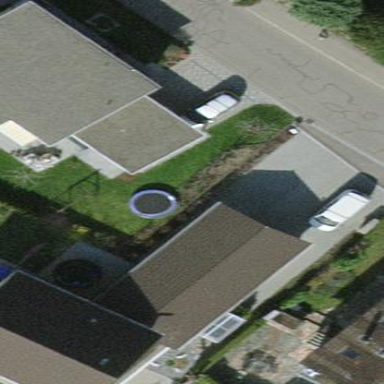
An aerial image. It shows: Carport building.